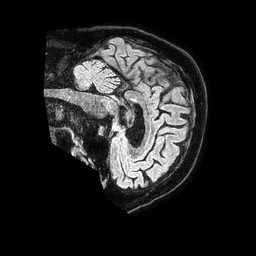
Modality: FLAIR
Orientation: sagittal
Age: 66
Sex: male
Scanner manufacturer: philips
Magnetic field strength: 1.5 T
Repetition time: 4.8 s
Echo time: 0.3 s